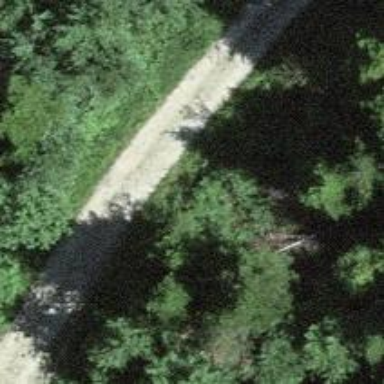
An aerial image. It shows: Track with fine gravel surface. The track has grade2 tracktype.